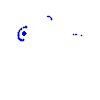
Particle: kaon